Question: I've created a Swing Frame with the following sequence, JFrame > JPanel > JScrollPane > JTextArea.
I'm using card layout to Load the JPanel into JFrame.
My problem is the scroll bars are not appearing properly(As shown in the image).
My code is as follows:
'''
jTextArea1 = new javax.swing.JTextArea();
jScrollPane1 = new javax.swing.JScrollPane(jTextArea1);
jTextArea1.setColumns(15);
jTextArea1.setEditable(false);
jTextArea1.setFont(new java.awt.Font("SansSerif", 0, 12)); // NOI18N
jTextArea1.setRows(3);
JScrollBar verticalScrollBar = jScrollPane1.getVerticalScrollBar();
verticalScrollBar.setValue(0);
jTextArea1.setCaretPosition(0);
jScrollPane1.setPreferredSize(new java.awt.Dimension(632, 425));
//Group Layout
javax.swing.GroupLayout layout = new javax.swing.GroupLayout(this);
this.setLayout(layout);
layout.setHorizontalGroup(layout
.createParallelGroup(javax.swing.GroupLayout.Alignment.LEADING)
.addGroup(
layout.createSequentialGroup()
.addGroup(
layout.createParallelGroup(
javax.swing.GroupLayout.Alignment.LEADING)
.addComponent(
jPanelBottomPanel,
javax.swing.GroupLayout.PREFERRED_SIZE,
javax.swing.GroupLayout.DEFAULT_SIZE,
javax.swing.GroupLayout.PREFERRED_SIZE)
.addComponent(
jLabelImageLogoSAGUpgradeUtility,
javax.swing.GroupLayout.PREFERRED_SIZE,
javax.swing.GroupLayout.DEFAULT_SIZE,
javax.swing.GroupLayout.PREFERRED_SIZE)
)
.addGap(0, 0, Short.MAX_VALUE))
.addGroup(
layout.createSequentialGroup()
.addGroup(
layout.createParallelGroup(
javax.swing.GroupLayout.Alignment.LEADING)
.addGroup(
layout.createSequentialGroup()
.addContainerGap()
.addComponent(jPanelStartInstaller,
javax.swing.GroupLayout.PREFERRED_SIZE,
javax.swing.GroupLayout.PREFERRED_SIZE,
javax.swing.GroupLayout.PREFERRED_SIZE)
.addContainerGap()
)
.addGroup(
layout.createSequentialGroup()
.addGap(10, 10,
10)
.addComponent(
jCheckBox1)
.addGap(0,
0,
Short.MAX_VALUE))
.addGroup(
javax.swing.GroupLayout.Alignment.LEADING,
layout.createSequentialGroup()
.addContainerGap()
.addGroup(
layout.createParallelGroup(
javax.swing.GroupLayout.Alignment.LEADING,
false)
.addGroup(
layout.createSequentialGroup()
.addGap(0,
0,
0)
.addComponent(
jScrollPane1,
javax.swing.GroupLayout.PREFERRED_SIZE,
0,
Short.MAX_VALUE))
.addGap(5)
.addComponent(
jPanel5,
javax.swing.GroupLayout.PREFERRED_SIZE,
javax.swing.GroupLayout.DEFAULT_SIZE,
javax.swing.GroupLayout.PREFERRED_SIZE))))
.addContainerGap())
);
layout.setVerticalGroup(layout
.createParallelGroup(javax.swing.GroupLayout.Alignment.LEADING)
.addGroup(
javax.swing.GroupLayout.Alignment.TRAILING,
layout.createSequentialGroup()
.addComponent(jLabelImageLogoSAGUpgradeUtility,
javax.swing.GroupLayout.PREFERRED_SIZE,
javax.swing.GroupLayout.DEFAULT_SIZE,
javax.swing.GroupLayout.PREFERRED_SIZE)
.addGap(8, 8, 8)
.addComponent(jPanel5,
javax.swing.GroupLayout.PREFERRED_SIZE,
javax.swing.GroupLayout.DEFAULT_SIZE,
javax.swing.GroupLayout.PREFERRED_SIZE)
.addPreferredGap(
javax.swing.LayoutStyle.ComponentPlacement.RELATED)
.addComponent(jScrollPane1,
javax.swing.GroupLayout.PREFERRED_SIZE,
javax.swing.GroupLayout.PREFERRED_SIZE,
javax.swing.GroupLayout.PREFERRED_SIZE)
.addPreferredGap(javax.swing.LayoutStyle.ComponentPlacement.RELATED, 0, Short.MAX_VALUE)
.addComponent(jPanelStartInstaller,
javax.swing.GroupLayout.PREFERRED_SIZE,
javax.swing.GroupLayout.PREFERRED_SIZE,
javax.swing.GroupLayout.PREFERRED_SIZE)
.addComponent(jCheckBox1)
.addComponent(jPanelBottomPanel,
javax.swing.GroupLayout.PREFERRED_SIZE,
javax.swing.GroupLayout.DEFAULT_SIZE,
javax.swing.GroupLayout.PREFERRED_SIZE)
));
'''
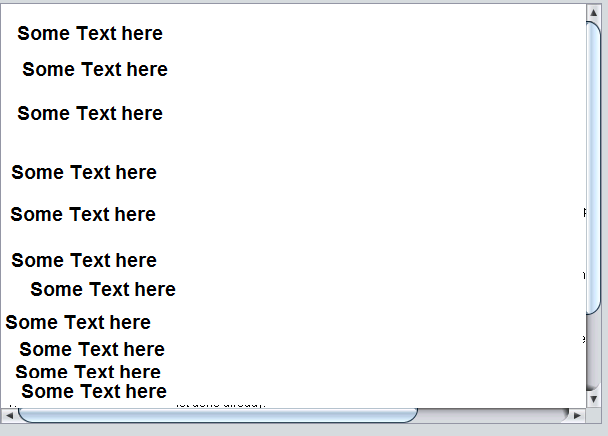
Answer: For your comment,
>
You need something this,
'''
UIManager.setLookAndFeel ("com.sun.java.swing.plaf.windows.WindowsLookAndFeel");
'''
Also have a look at this : <URL>